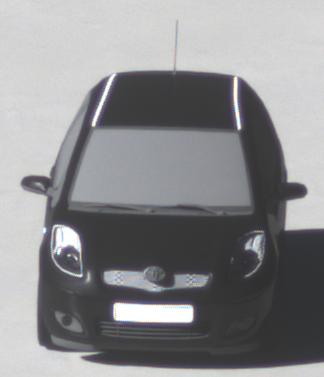
Make: Toyota
Model: Yaris 1.0
Detailed model: Yaris (XP13)
Model produced from: 2011/10
Model produced until: 2014/08
Doors: 3
Color: black
Road condition: wet road
Daytime: morning or afternoon
Contrast: high contrast